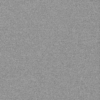
Label: dusty